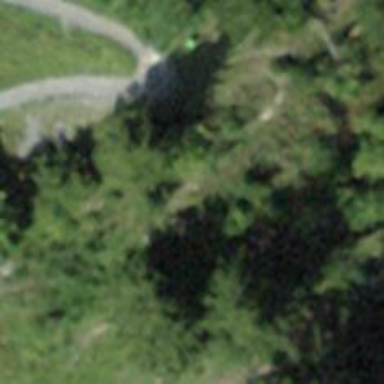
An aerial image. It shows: Path.